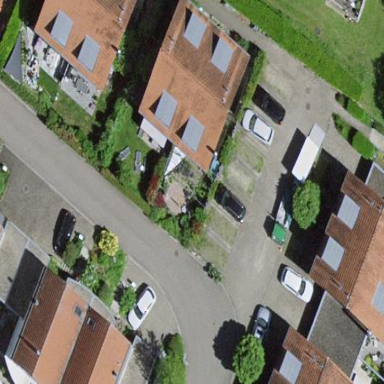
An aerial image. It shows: Simple and straightforward house.